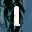
Label: 1